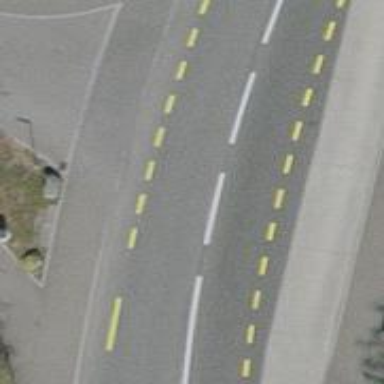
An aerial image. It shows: Secondary road with asphalt surface. It includes separate cycle lane and sidewalk.